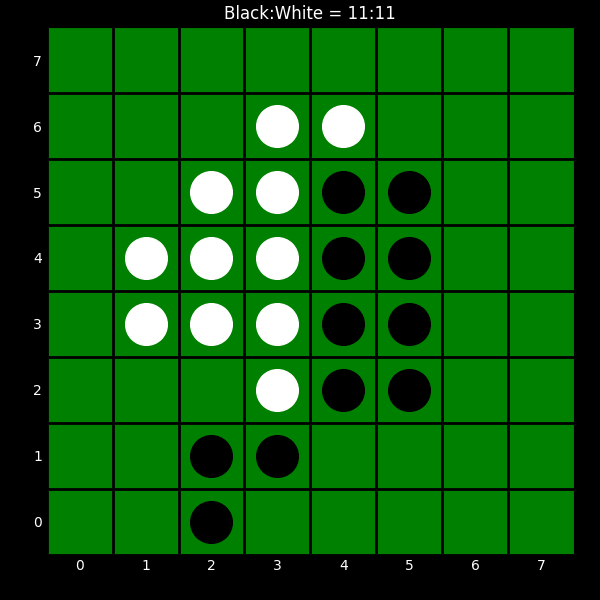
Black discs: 11
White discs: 11